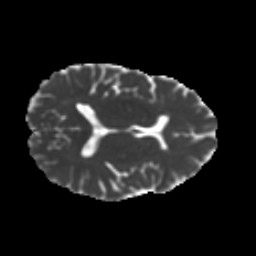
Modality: MD
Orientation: axial
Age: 47
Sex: female
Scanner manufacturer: ge
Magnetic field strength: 3 T
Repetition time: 7.8 s
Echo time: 0.0606 s